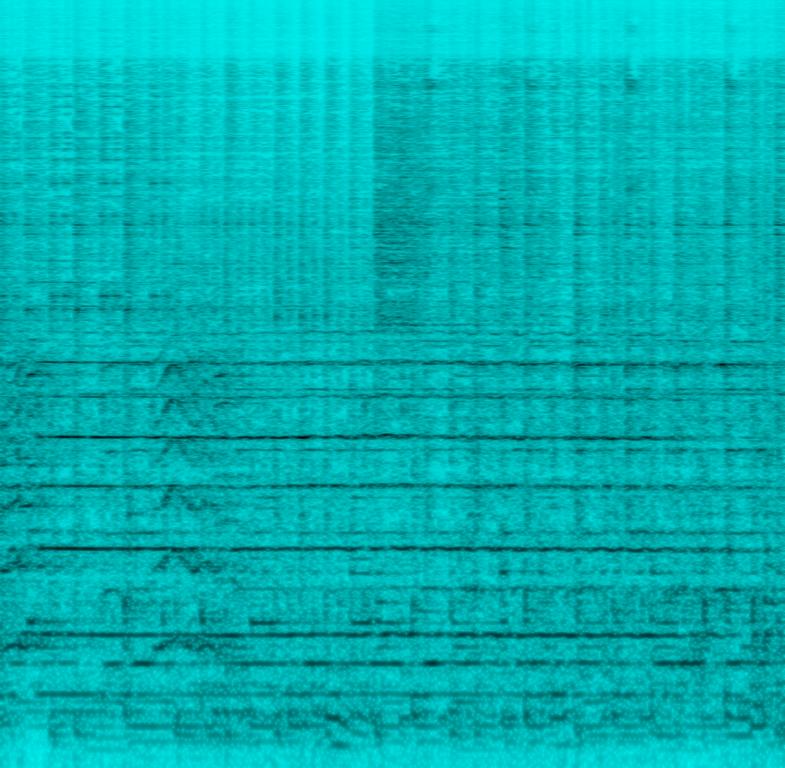
Percussions are playing together with a clarinet that takes the lead melody with very long notes. A bowed instrument is playing along with little fill-ins. An electric bass is playing a rather funky groove. The whole song sounds like it was made for dancing joyfully.